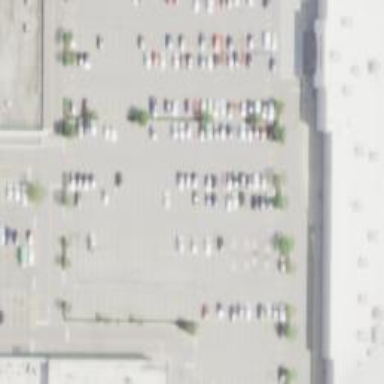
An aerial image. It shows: Trolley bay.